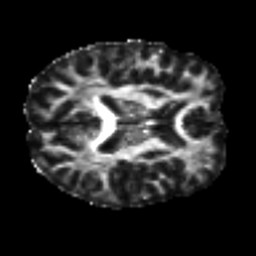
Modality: FA
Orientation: axial
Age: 36
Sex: female
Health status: healthy
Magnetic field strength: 3 T
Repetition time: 8.4 s
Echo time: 0.0926 s